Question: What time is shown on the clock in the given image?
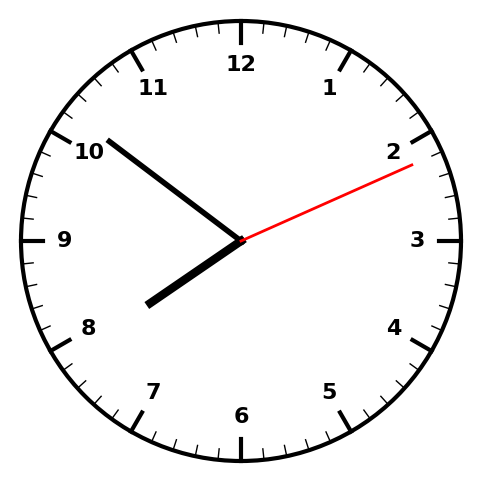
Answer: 07:51:11